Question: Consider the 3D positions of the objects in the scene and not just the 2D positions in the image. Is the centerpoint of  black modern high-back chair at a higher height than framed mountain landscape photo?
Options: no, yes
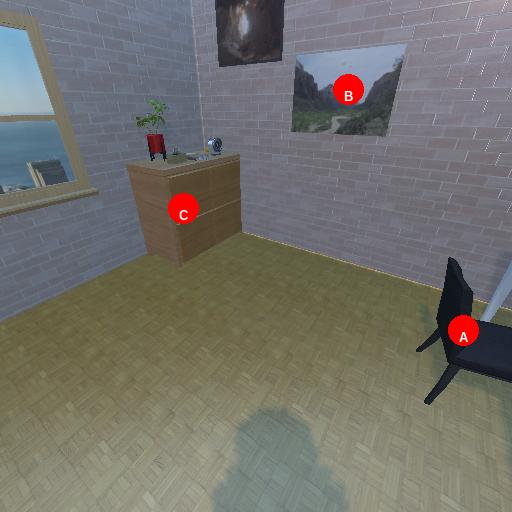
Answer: no